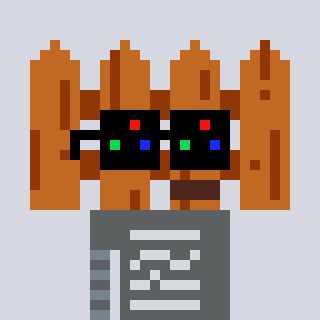
a pixel art character with square black sunglasses, a fence-shaped head and a bege-colored body on a cool background